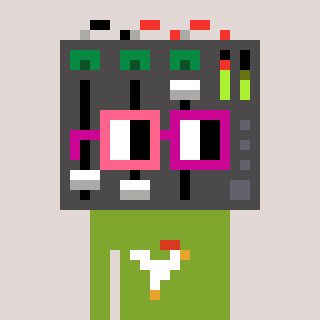
a pixel art character with square pink and red glasses, a mixer-shaped head and a slimegreen-colored body on a warm background